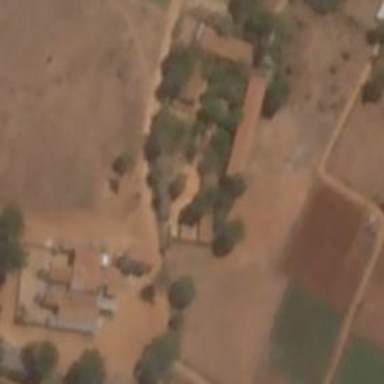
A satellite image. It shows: School.